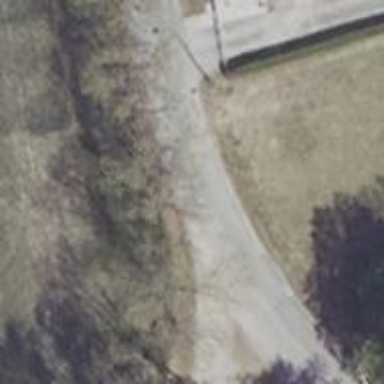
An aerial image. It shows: Smoothly paved residential road.